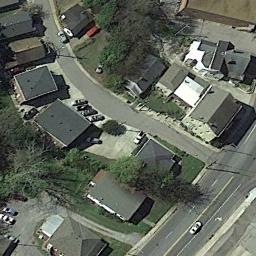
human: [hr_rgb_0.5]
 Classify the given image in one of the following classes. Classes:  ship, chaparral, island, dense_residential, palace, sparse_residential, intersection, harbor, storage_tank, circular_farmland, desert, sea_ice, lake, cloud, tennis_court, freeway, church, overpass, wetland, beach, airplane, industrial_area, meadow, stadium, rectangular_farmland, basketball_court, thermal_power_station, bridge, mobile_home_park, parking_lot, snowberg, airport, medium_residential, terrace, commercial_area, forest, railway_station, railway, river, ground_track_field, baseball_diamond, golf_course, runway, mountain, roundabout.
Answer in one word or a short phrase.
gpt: medium_residential